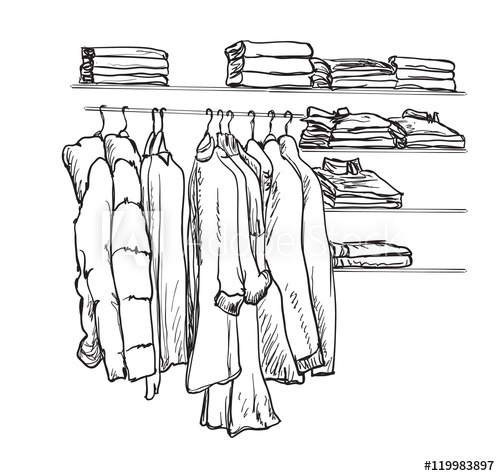
Label: wardrobe, closet, press